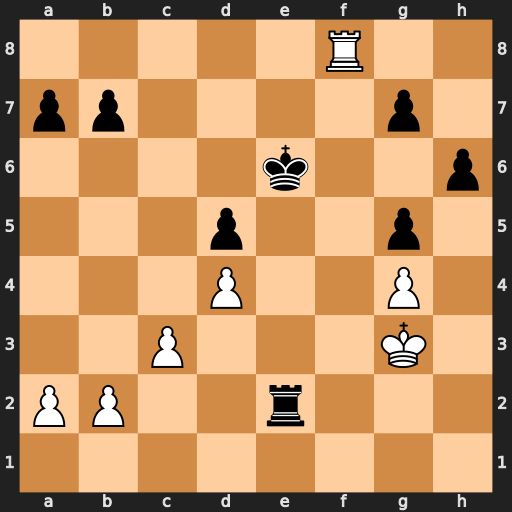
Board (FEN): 5R2/pp4p1/4k2p/3p2p1/3P2P1/2P3K1/PP2r3/8
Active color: w
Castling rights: -
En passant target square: -
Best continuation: Re8+ Kd7 Rxe2